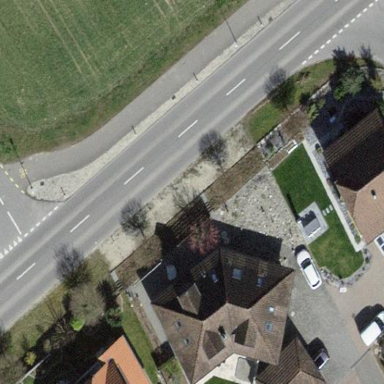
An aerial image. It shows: Building with tile roof.